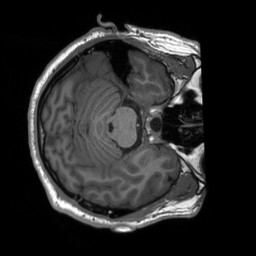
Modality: T1w
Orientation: axial
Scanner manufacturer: siemens
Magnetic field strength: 3 T
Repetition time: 2.3 s
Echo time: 0.00207 s